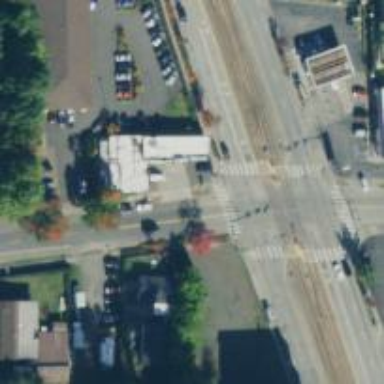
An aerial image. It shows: Controlled road crossing.